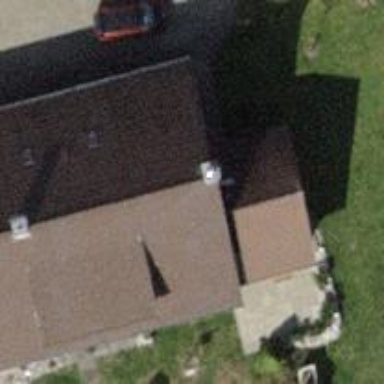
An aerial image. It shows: Gabled-roof house with tile roofing.